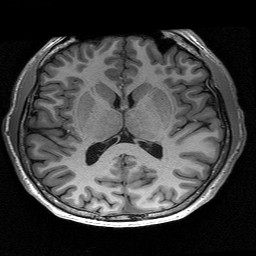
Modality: T1w
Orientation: coronal